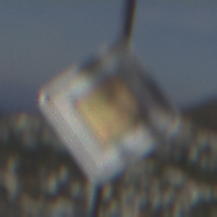
Verkehrszeichen: Vorfahrtsstrasse
Umgebung: Outdoor, RoadRail
Tageszeit: MorningAfternoon
Wetter: PartlyCloudy
Licht: Natural
Jahreszeit: NotSpecified
Kontrast: HighContrast